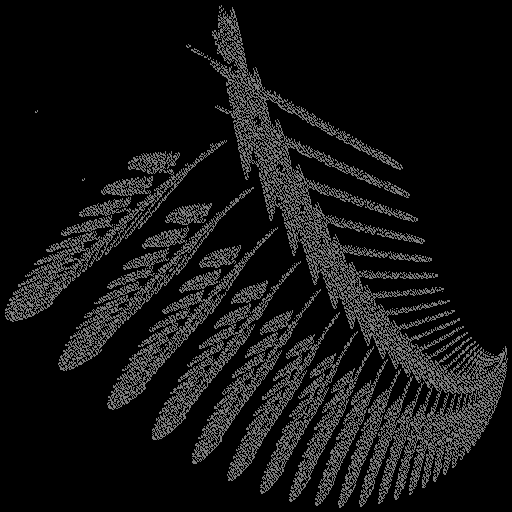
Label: newyorkfern